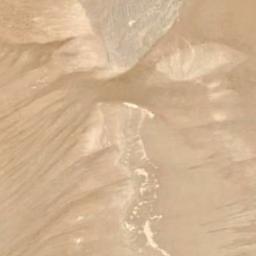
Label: desert